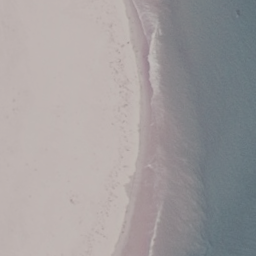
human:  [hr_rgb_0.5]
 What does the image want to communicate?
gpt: beach